Platform: macOS
Application: Chrome
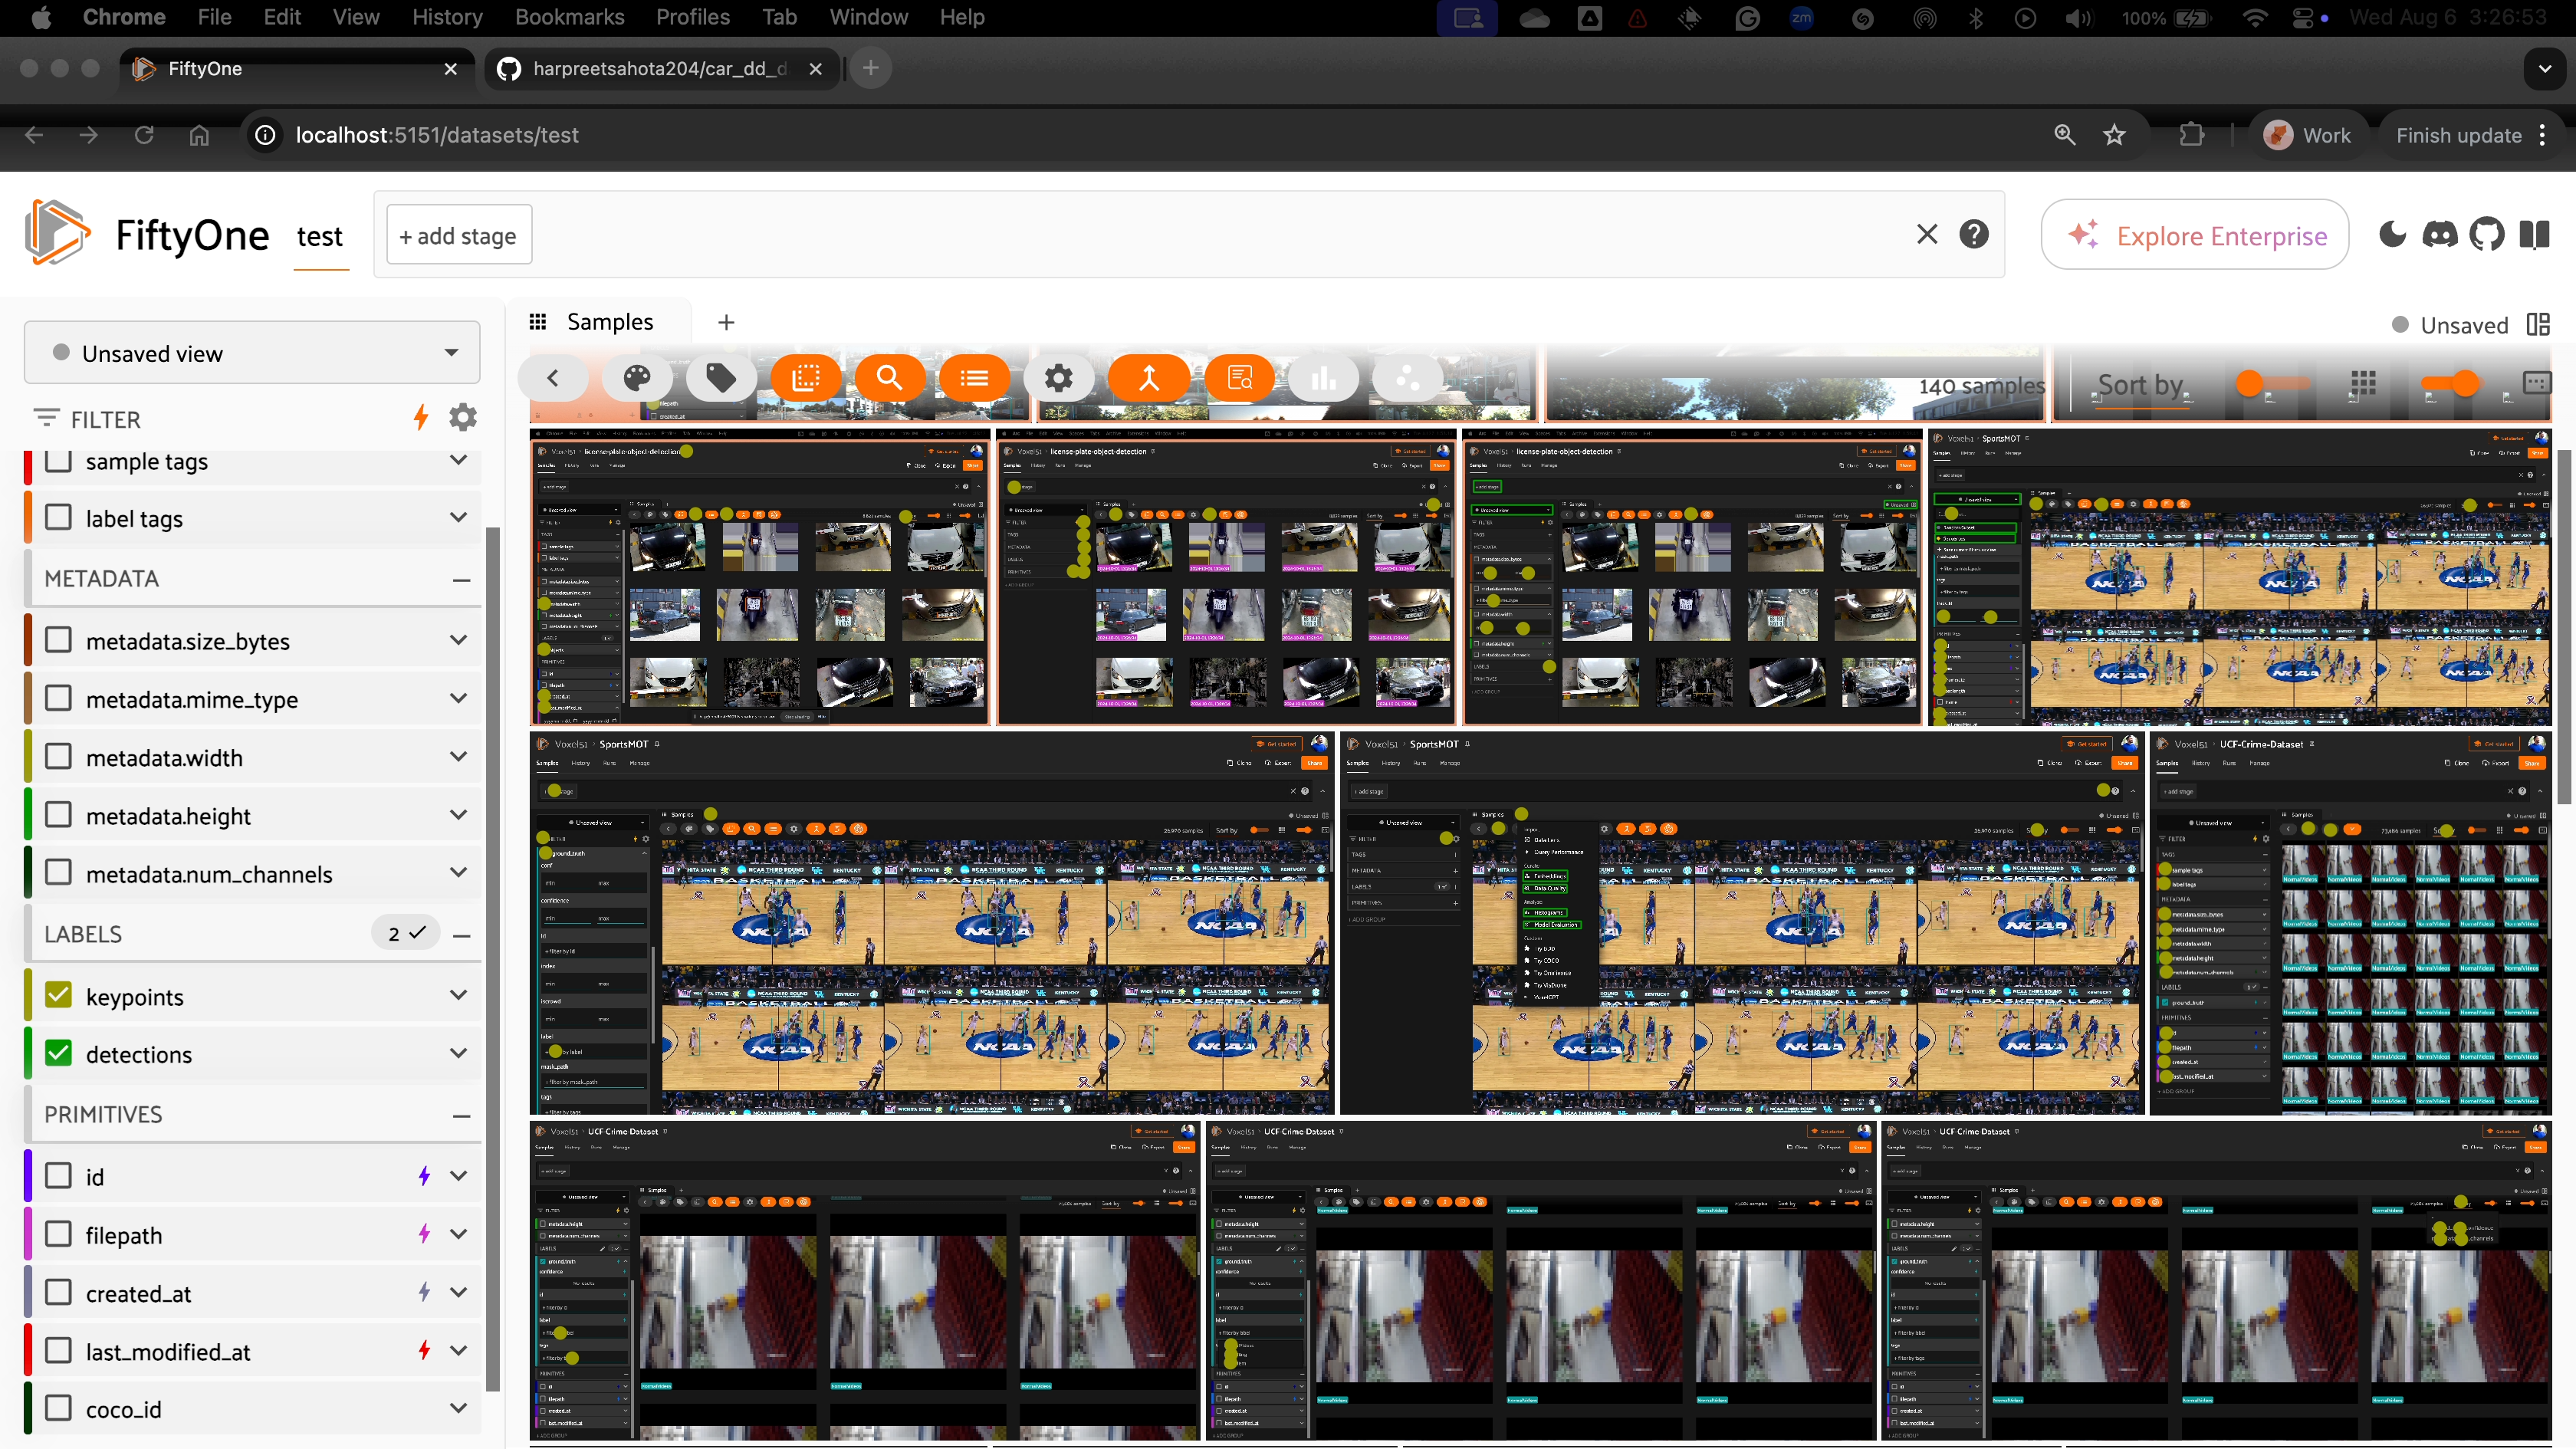
task_description: Show available filter options for detections
action_type: click
element_info: Icon
steps_since_start: 1